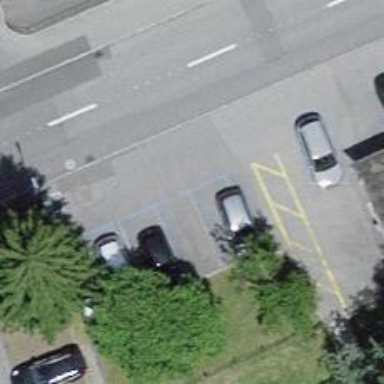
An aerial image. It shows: Charging station.